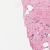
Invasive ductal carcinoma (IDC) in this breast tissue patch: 0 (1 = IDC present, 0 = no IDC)